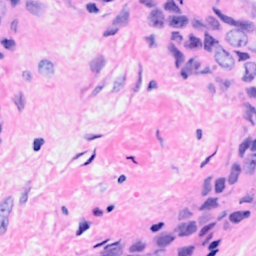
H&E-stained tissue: Breast